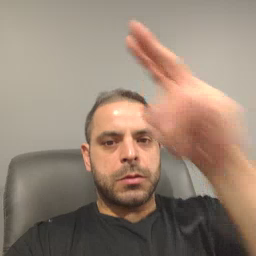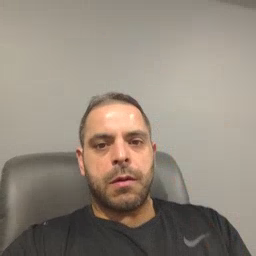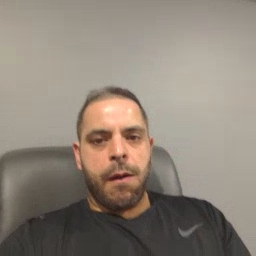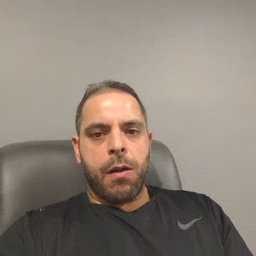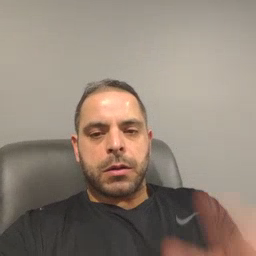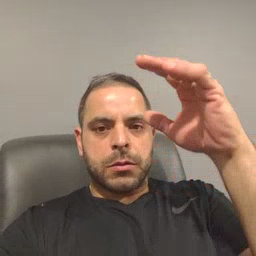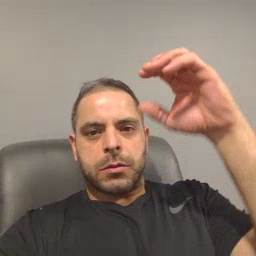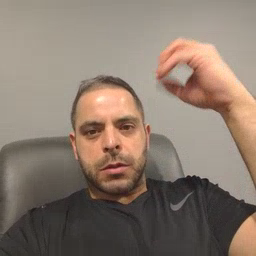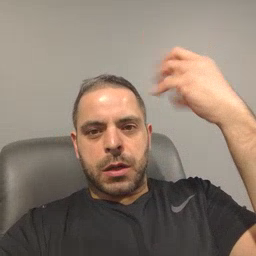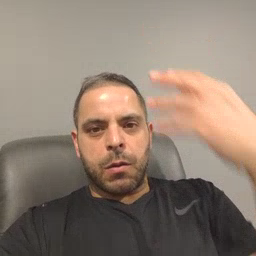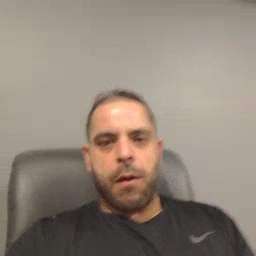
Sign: shower